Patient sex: M
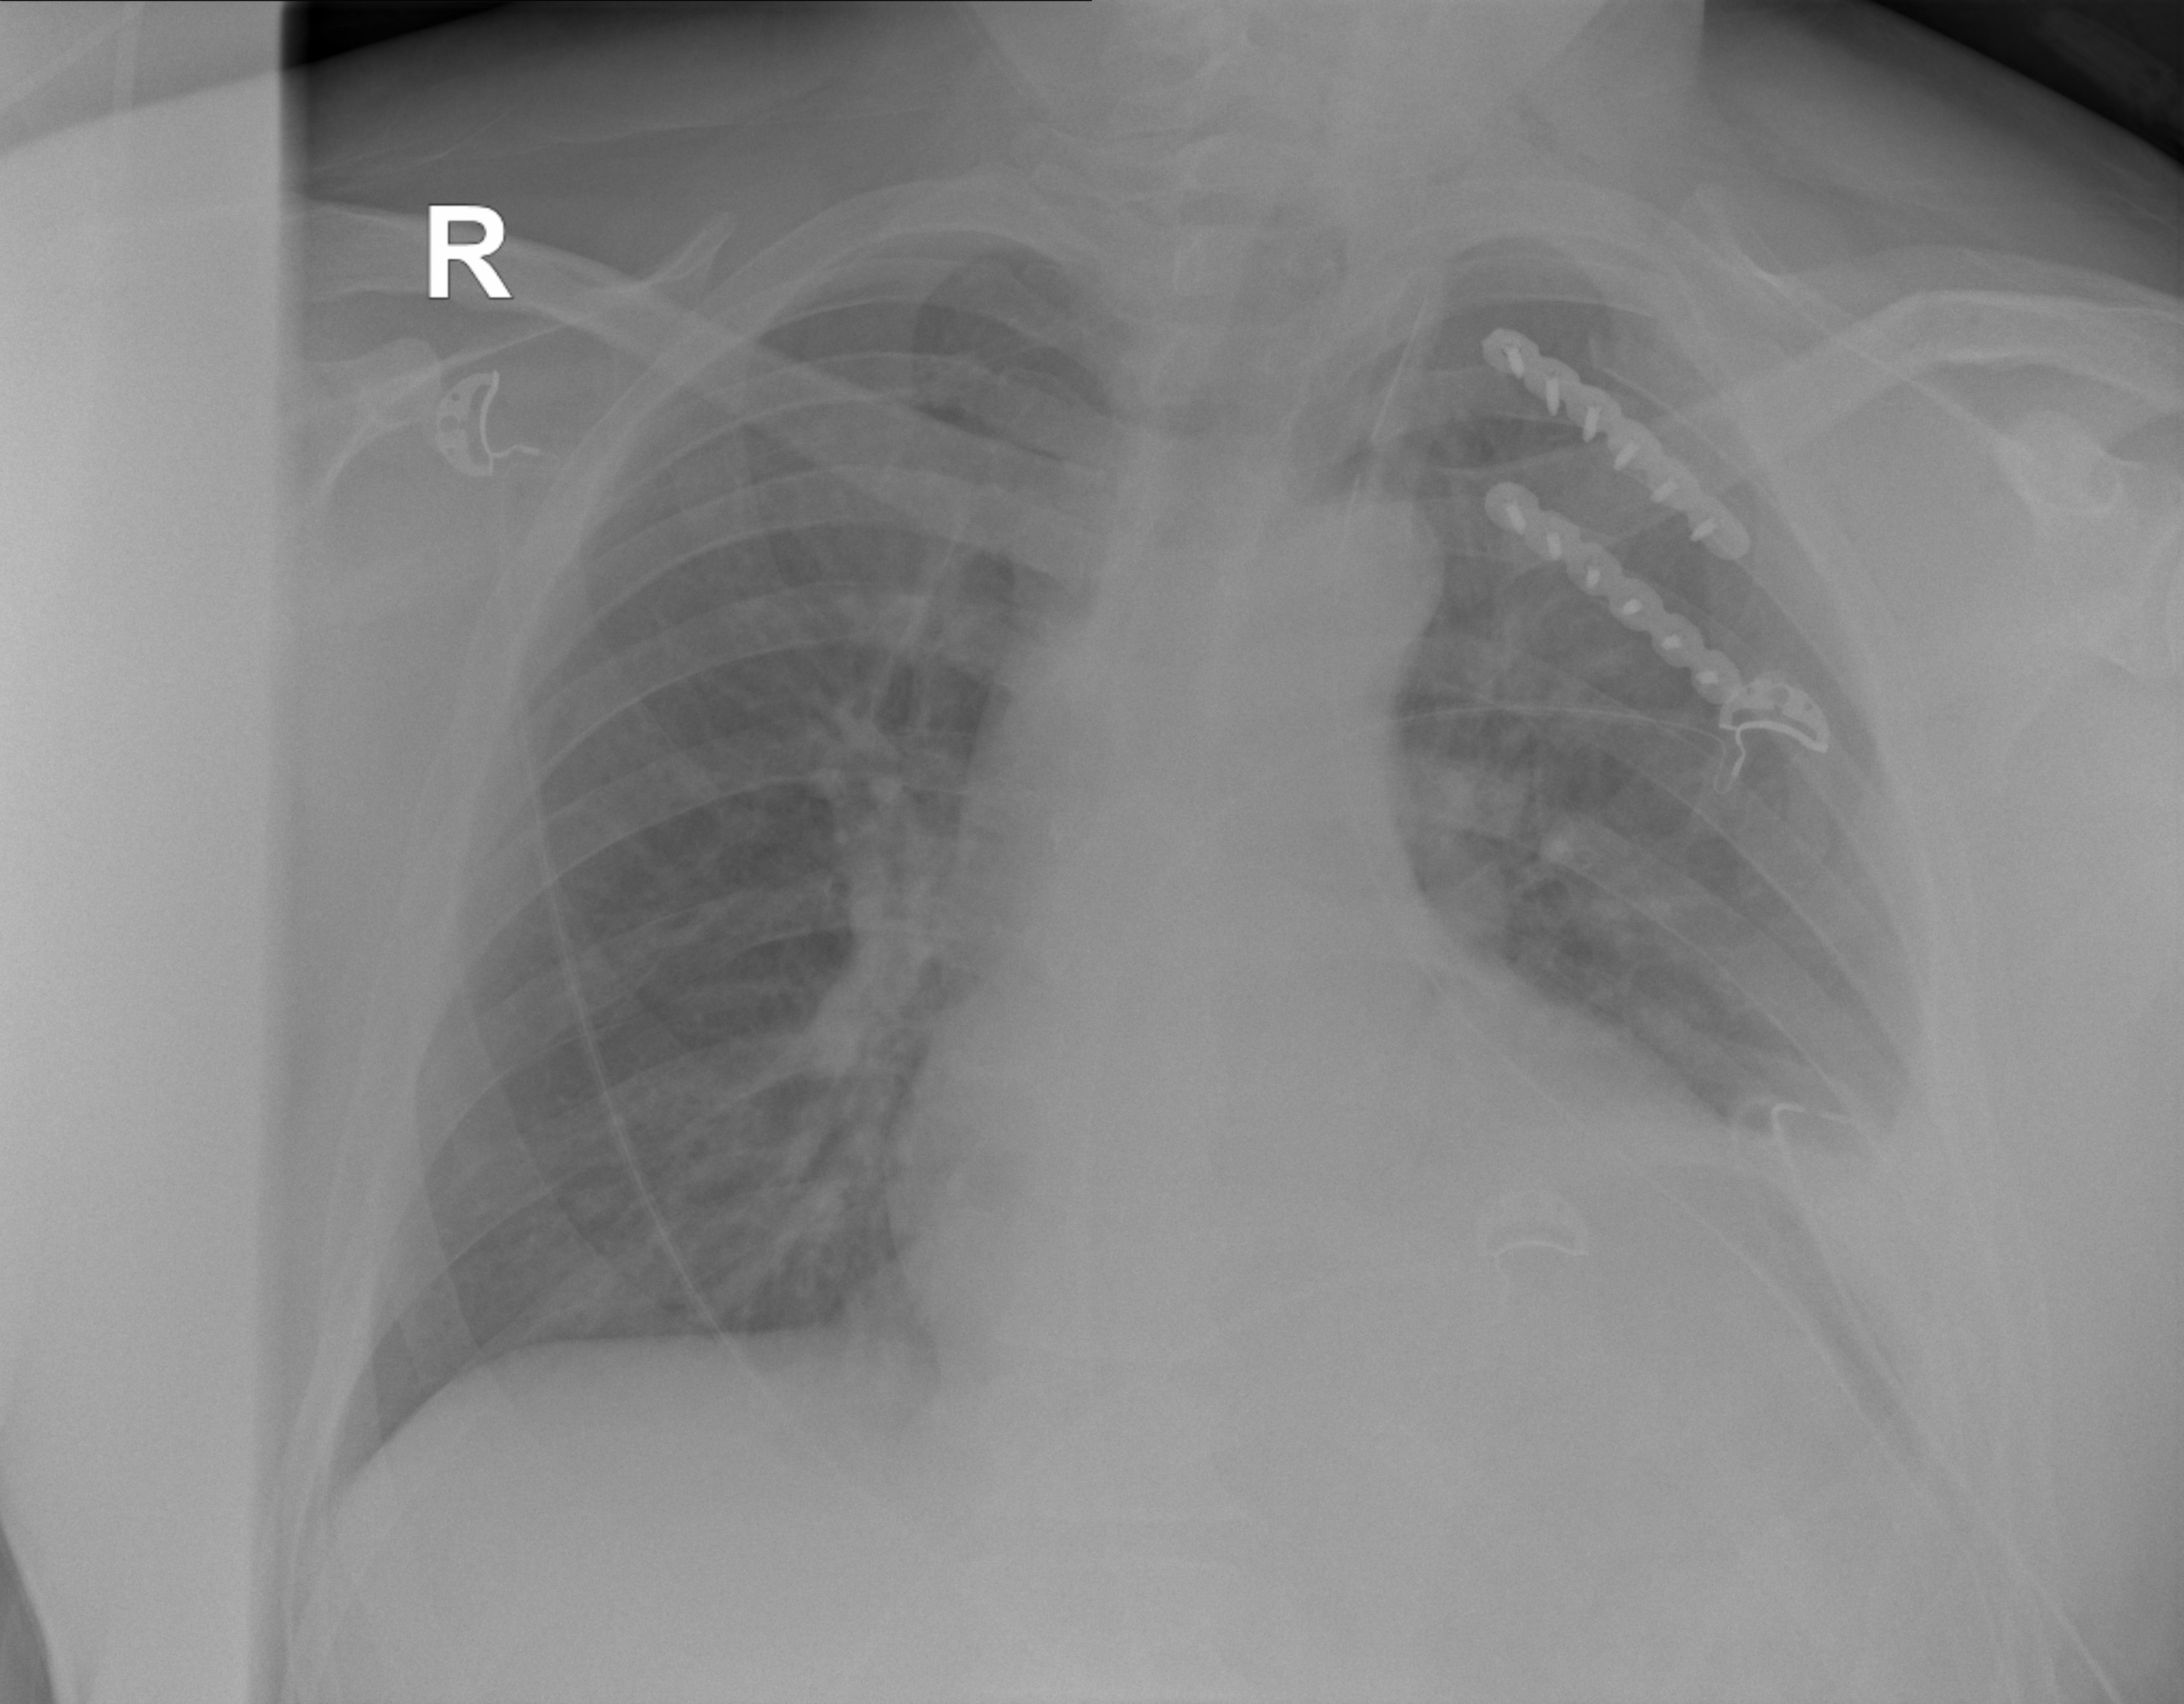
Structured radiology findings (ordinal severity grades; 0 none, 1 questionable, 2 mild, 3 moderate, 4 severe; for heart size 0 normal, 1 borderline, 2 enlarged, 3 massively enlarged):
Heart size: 1
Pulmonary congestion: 0
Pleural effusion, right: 0
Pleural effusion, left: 2
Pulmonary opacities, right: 0
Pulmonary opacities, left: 0
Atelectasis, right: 0
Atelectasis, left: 2